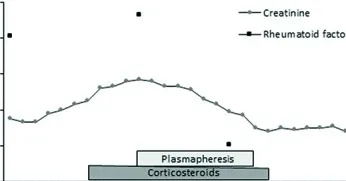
Kidney biopsy findings of immune complex-mediated glomerulonephritis and time course of disease. E: Time course of the serum creatinine, rheumatoid factor, and complement component C3 and C4 over the duration of the hospitalization.
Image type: electrography (ekg)